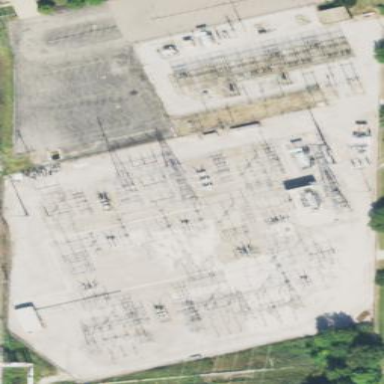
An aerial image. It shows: Fenced power substation at the transmission level.